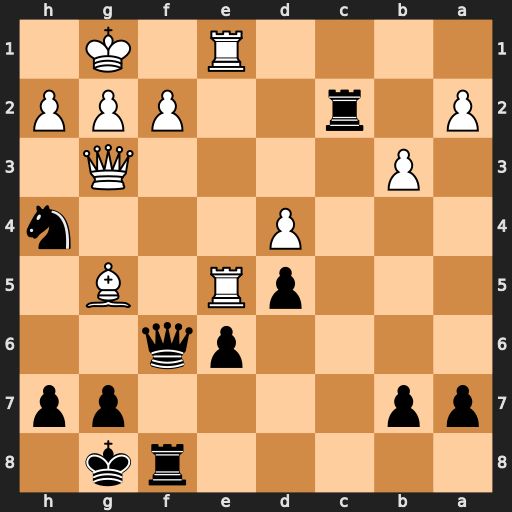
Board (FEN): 5rk1/pp4pp/4pq2/3pR1B1/3P3n/1P4Q1/P1r2PPP/4R1K1
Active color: b
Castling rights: -
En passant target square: -
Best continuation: Qxf2+ Qxf2 Rfxf2 Bxh4 Rxg2+ Kf1 Rxh2 R5e2 Rcxe2